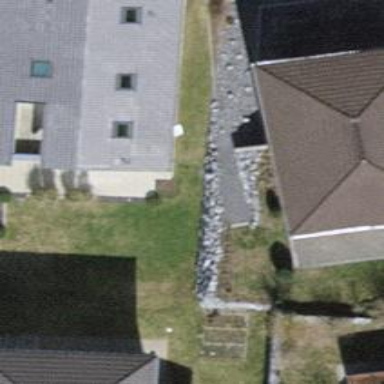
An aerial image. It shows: Detached building with tiled roof.